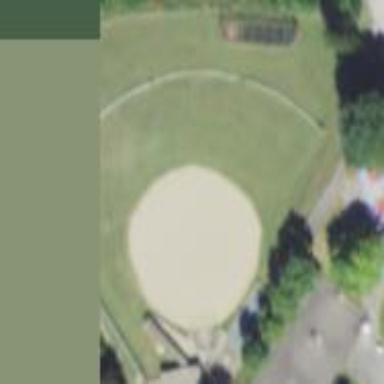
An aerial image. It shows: Baseball pitch for leisure land.